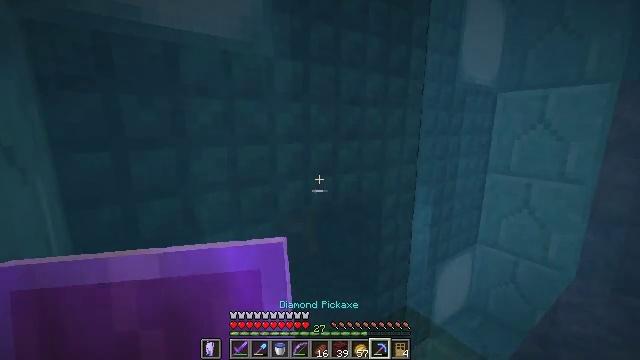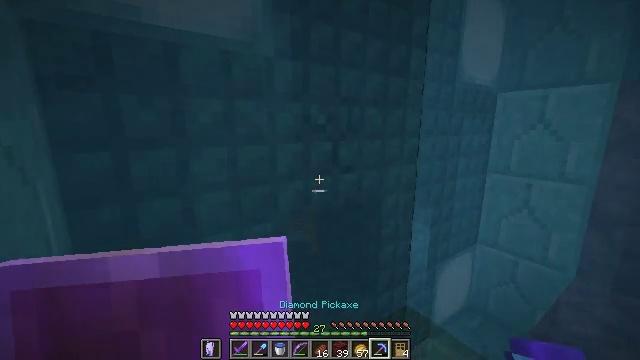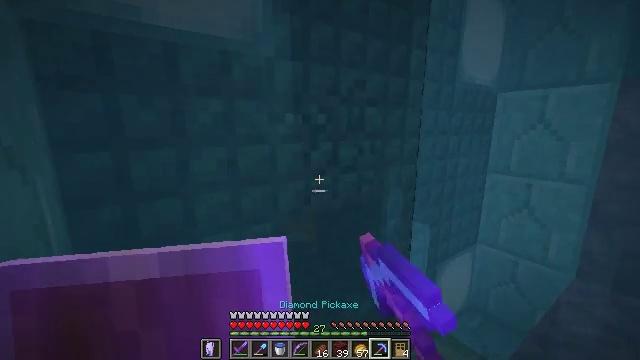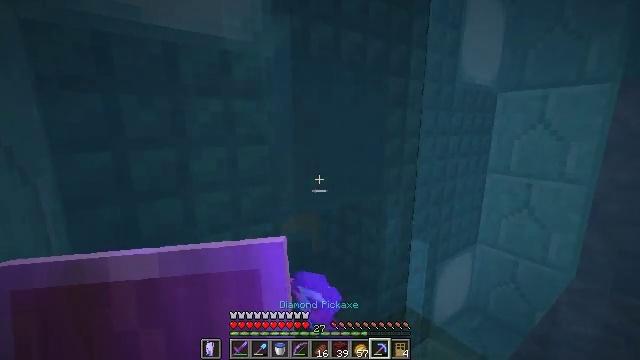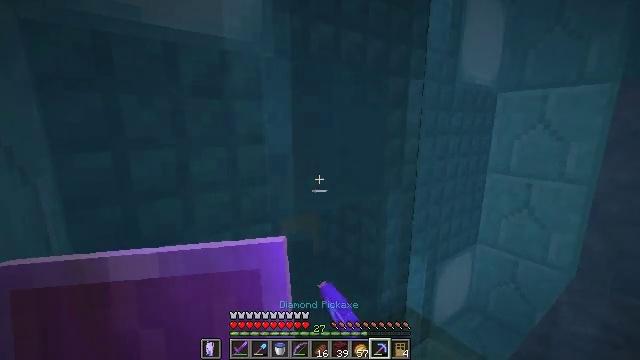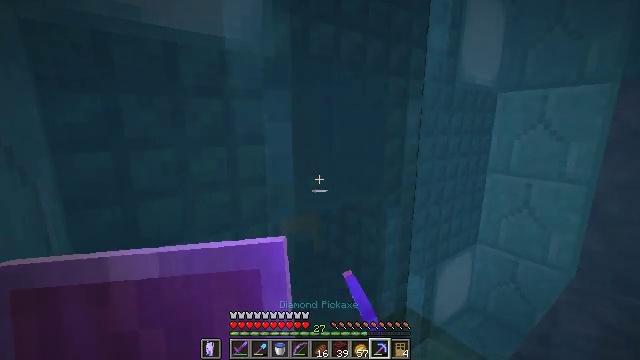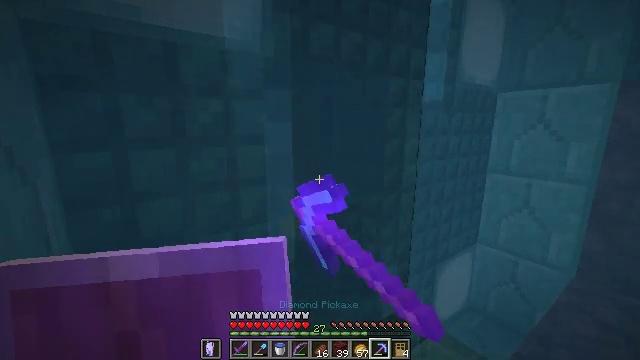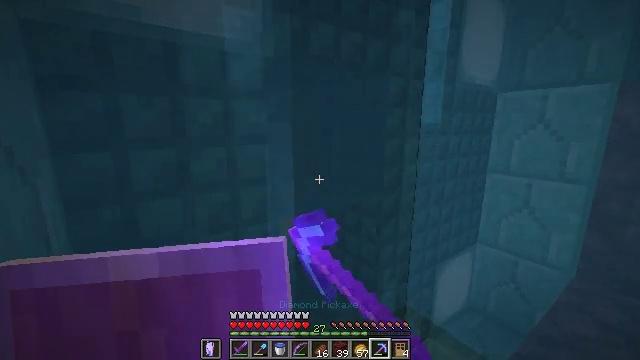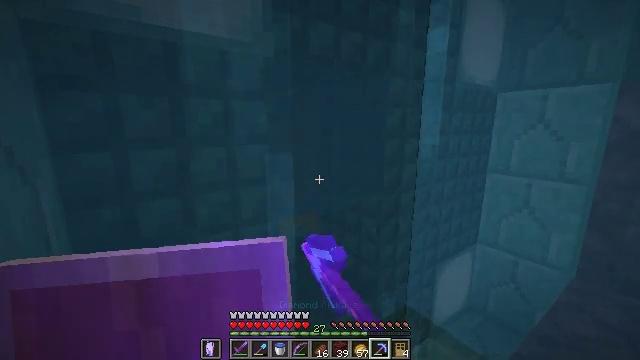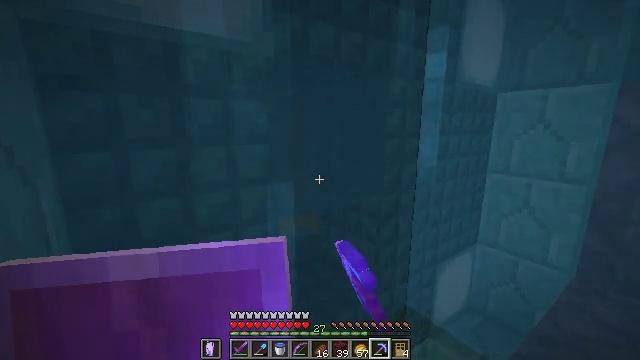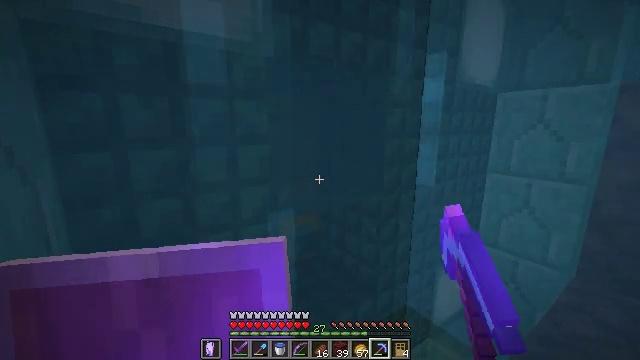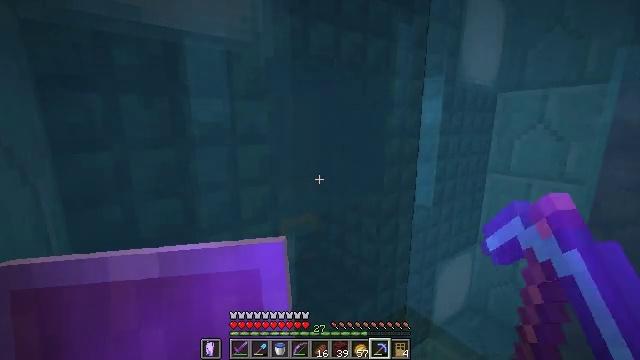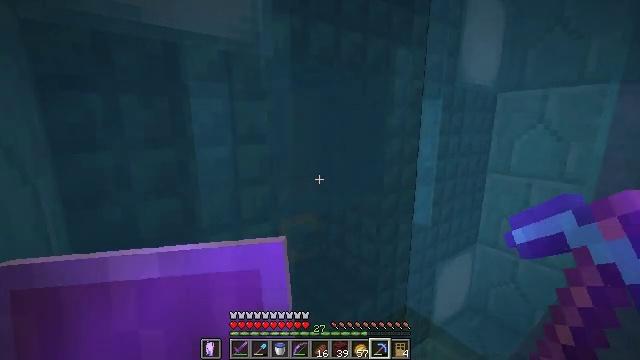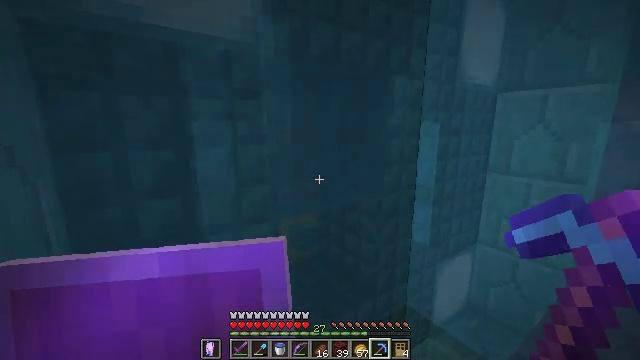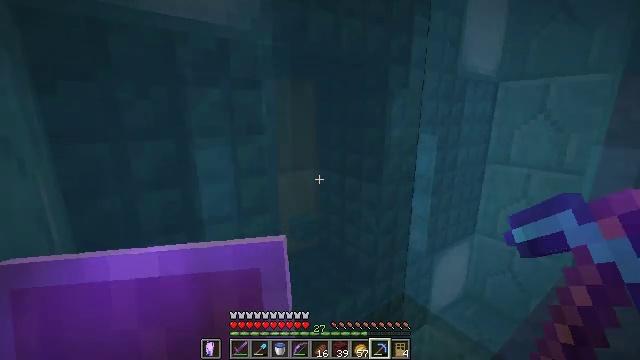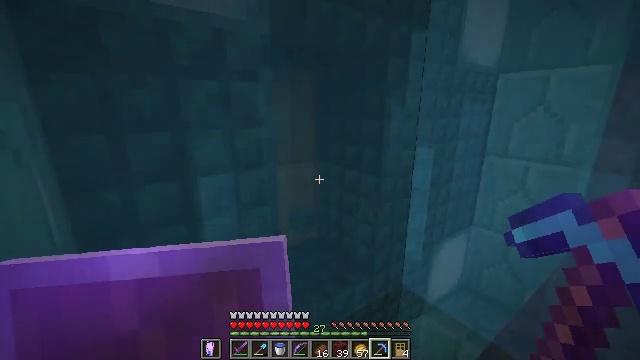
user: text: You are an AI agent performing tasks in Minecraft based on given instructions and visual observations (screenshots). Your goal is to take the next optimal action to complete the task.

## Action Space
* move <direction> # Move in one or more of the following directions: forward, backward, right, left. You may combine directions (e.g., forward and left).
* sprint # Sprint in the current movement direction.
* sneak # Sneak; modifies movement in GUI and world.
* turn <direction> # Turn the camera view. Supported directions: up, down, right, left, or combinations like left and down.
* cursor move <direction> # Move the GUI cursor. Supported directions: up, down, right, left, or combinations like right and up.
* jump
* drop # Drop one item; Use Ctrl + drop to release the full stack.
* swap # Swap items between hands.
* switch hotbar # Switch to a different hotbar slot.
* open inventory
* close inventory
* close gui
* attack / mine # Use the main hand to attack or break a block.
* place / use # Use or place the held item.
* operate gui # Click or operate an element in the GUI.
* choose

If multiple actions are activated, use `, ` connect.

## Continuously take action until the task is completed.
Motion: motion action
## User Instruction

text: Mine dark prismarine in an underwater monument.
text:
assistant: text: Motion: attack / mine
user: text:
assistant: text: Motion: attack / mine
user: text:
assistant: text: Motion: attack / mine
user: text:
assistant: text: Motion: attack / mine
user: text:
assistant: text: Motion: attack / mine
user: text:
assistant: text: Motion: attack / mine
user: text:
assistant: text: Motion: attack / mine
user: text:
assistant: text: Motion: attack / mine
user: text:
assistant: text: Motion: no_op
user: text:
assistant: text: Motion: no_op
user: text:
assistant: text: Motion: no_op
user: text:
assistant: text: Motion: no_op
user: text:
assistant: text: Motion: no_op
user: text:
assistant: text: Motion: turn down
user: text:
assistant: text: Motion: turn down
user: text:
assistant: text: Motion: no_op
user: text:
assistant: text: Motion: no_op
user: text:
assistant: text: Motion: no_op
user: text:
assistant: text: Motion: no_op
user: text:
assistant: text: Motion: no_op
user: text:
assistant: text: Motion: no_op
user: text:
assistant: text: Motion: no_op
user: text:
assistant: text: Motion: no_op
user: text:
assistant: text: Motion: no_op
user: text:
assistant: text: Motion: no_op
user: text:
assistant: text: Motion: no_op
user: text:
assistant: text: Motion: no_op
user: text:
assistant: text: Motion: no_op
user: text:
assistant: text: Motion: no_op
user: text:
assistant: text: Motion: no_op